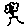
Label: flower